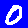
Digit: 0